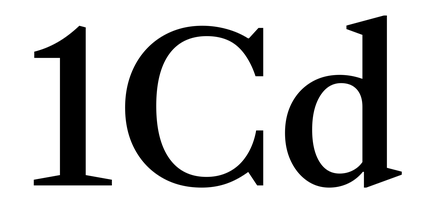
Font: LibreCaslonText_Medium